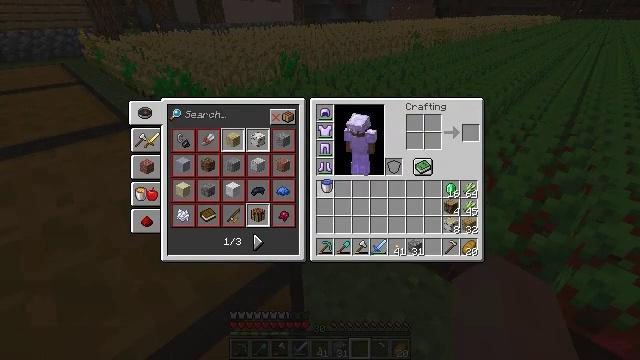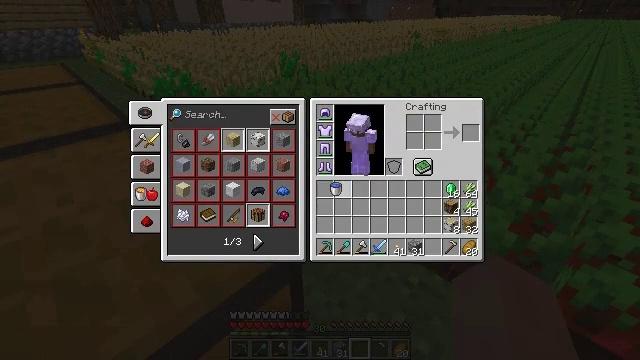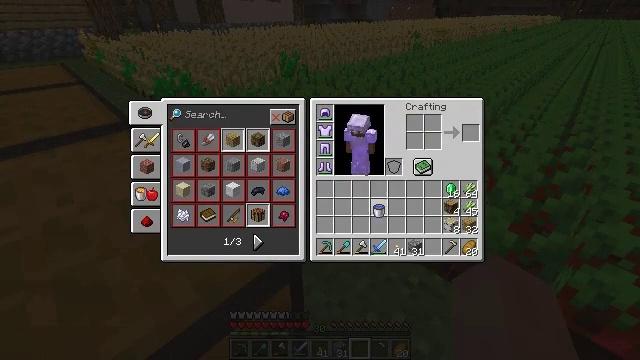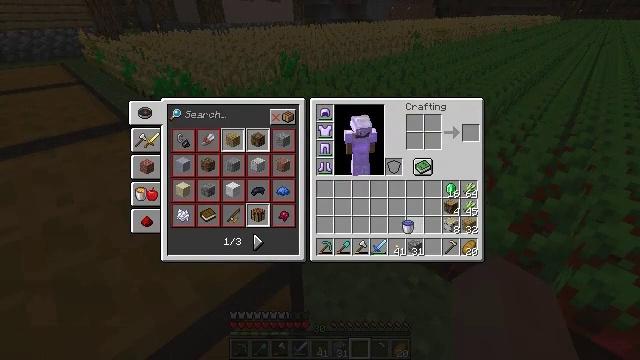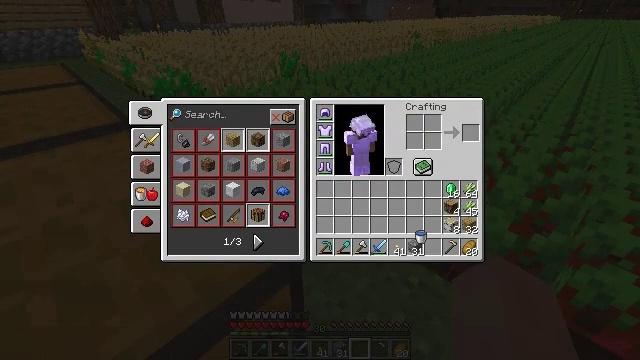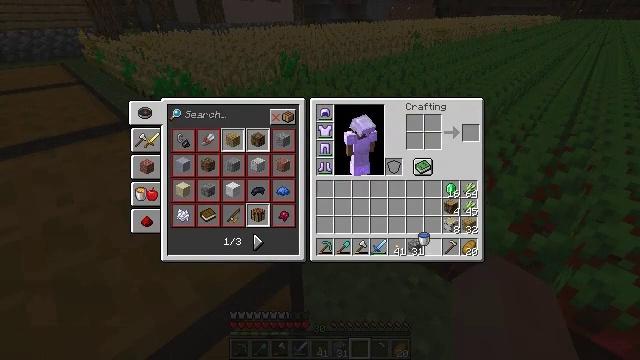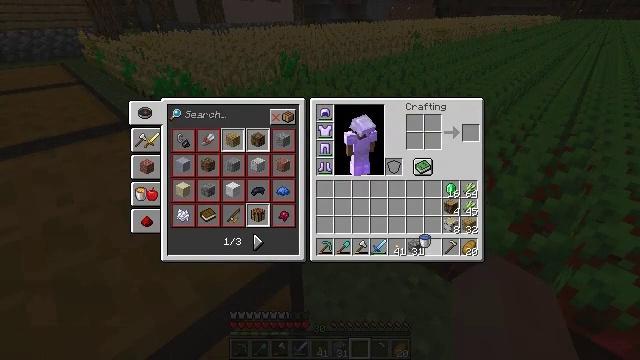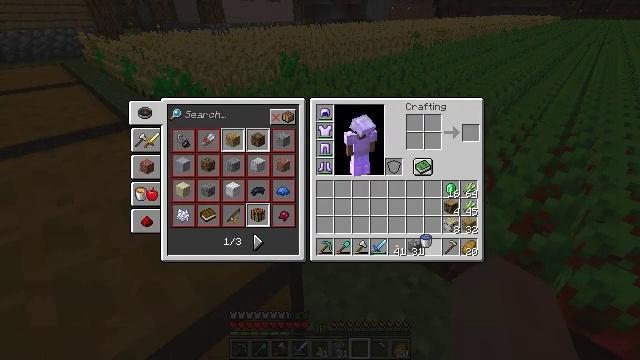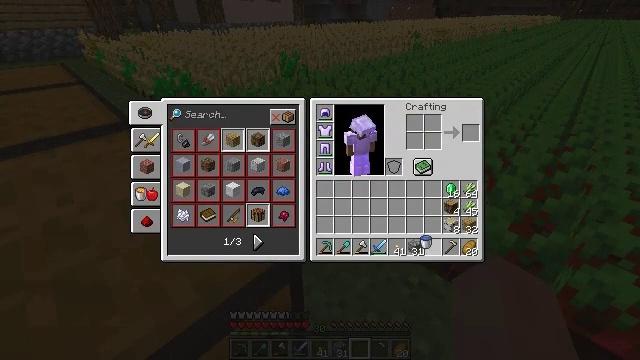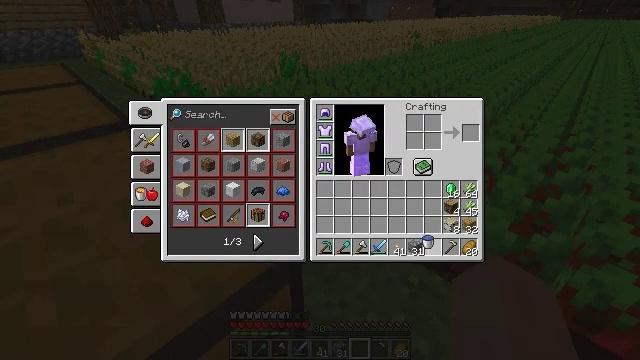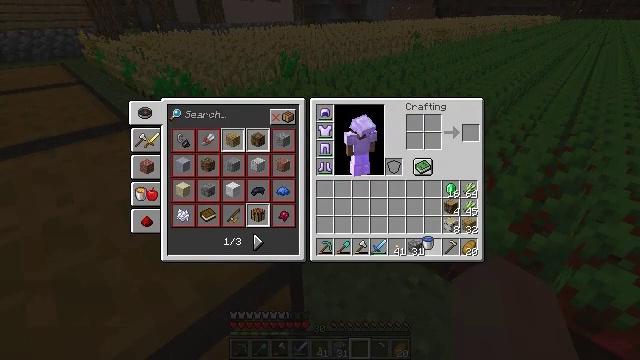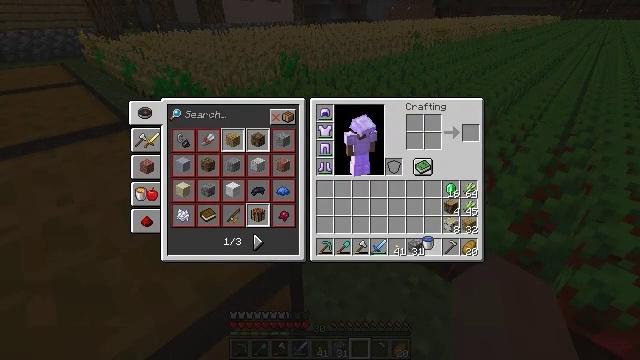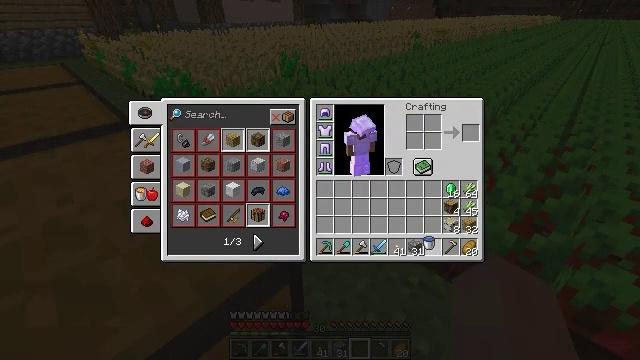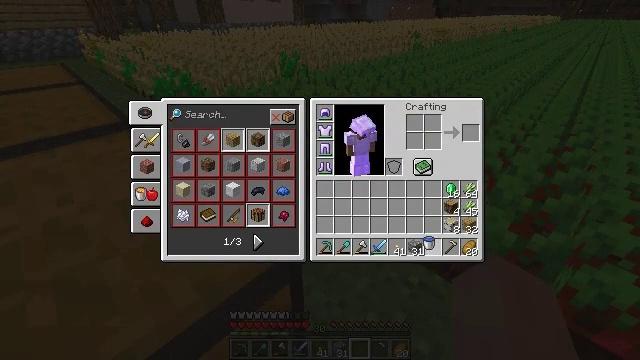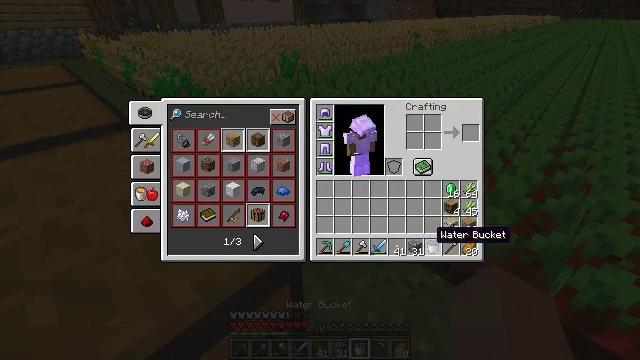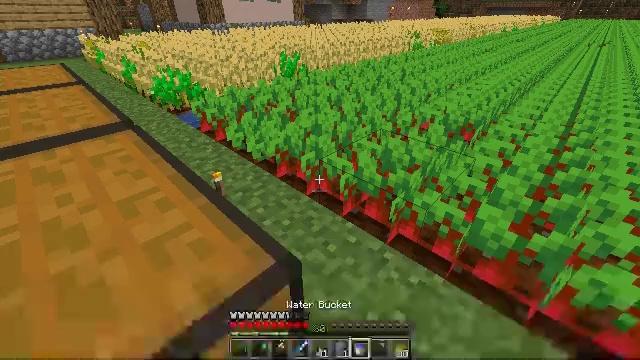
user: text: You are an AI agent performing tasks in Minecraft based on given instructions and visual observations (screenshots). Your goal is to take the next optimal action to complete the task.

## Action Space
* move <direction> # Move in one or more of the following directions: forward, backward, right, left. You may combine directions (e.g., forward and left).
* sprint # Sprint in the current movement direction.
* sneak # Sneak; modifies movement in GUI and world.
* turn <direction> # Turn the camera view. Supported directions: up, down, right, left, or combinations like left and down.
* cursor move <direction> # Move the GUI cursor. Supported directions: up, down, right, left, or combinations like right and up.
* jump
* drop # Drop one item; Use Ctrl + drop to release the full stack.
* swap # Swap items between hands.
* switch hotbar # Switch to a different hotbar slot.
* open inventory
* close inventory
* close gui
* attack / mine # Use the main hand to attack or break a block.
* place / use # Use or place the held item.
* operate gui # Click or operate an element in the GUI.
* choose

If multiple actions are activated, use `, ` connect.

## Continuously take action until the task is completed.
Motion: motion action
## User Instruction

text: Pull up beetroots from the soil.
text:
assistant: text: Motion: cursor move right
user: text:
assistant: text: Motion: cursor move right and down
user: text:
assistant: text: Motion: cursor move right and down
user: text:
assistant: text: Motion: cursor move right and down
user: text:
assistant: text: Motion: no_op
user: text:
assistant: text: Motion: no_op
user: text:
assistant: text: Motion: no_op
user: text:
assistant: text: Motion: no_op
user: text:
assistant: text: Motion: no_op
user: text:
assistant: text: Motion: no_op
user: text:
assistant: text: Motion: operate gui
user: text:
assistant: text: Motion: operate gui
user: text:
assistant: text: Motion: operate gui
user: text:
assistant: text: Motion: no_op
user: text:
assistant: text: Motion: no_op
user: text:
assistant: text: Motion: no_op
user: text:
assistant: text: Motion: turn right and up
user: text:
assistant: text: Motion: turn right
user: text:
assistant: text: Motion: turn right
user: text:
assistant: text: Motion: move right, turn right and up
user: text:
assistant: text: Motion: move right, turn right and up
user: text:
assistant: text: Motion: move right, turn right
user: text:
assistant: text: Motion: move back and move right
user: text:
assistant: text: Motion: move back and move right
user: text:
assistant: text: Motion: move back and move right
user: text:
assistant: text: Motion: move back and move right
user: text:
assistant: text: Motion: move back and move right
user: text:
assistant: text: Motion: move back and move right
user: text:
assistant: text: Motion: move back and move right
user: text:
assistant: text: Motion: move right